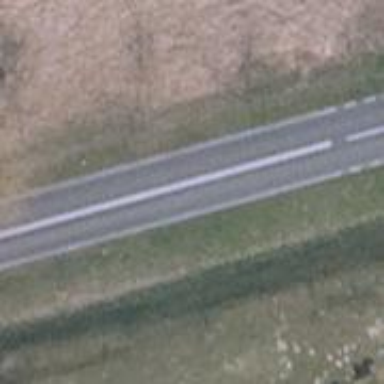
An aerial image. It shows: Secondary road with asphalt surface.